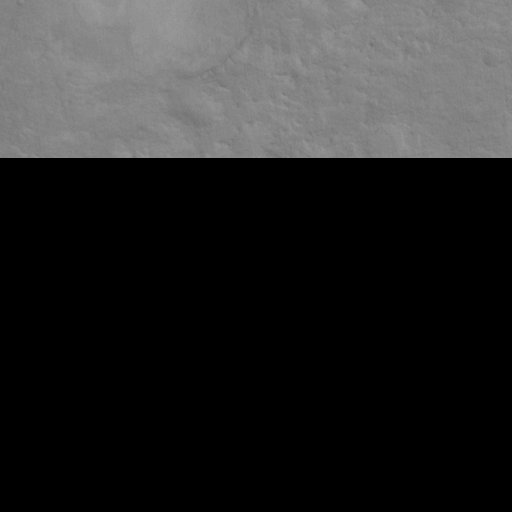
Classes present: Background, Cone